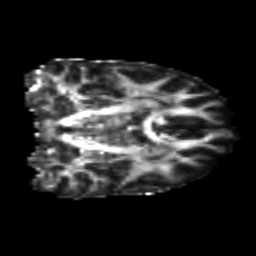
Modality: FA
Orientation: coronal
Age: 22
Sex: female
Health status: healthy
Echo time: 0.074 s